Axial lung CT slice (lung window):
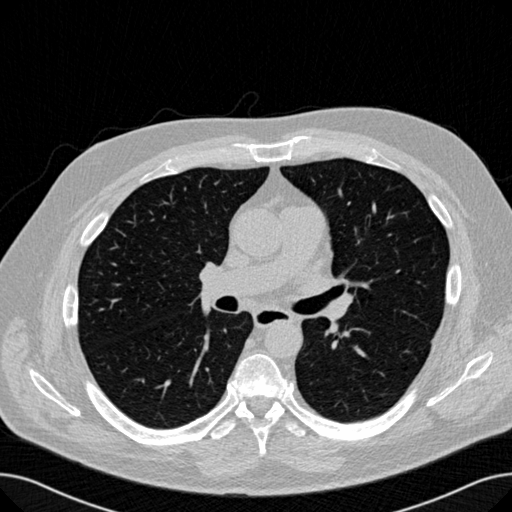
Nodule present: no